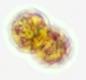
Label: Margalefidinium